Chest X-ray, AP view. Patient: 56 years old, sex F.
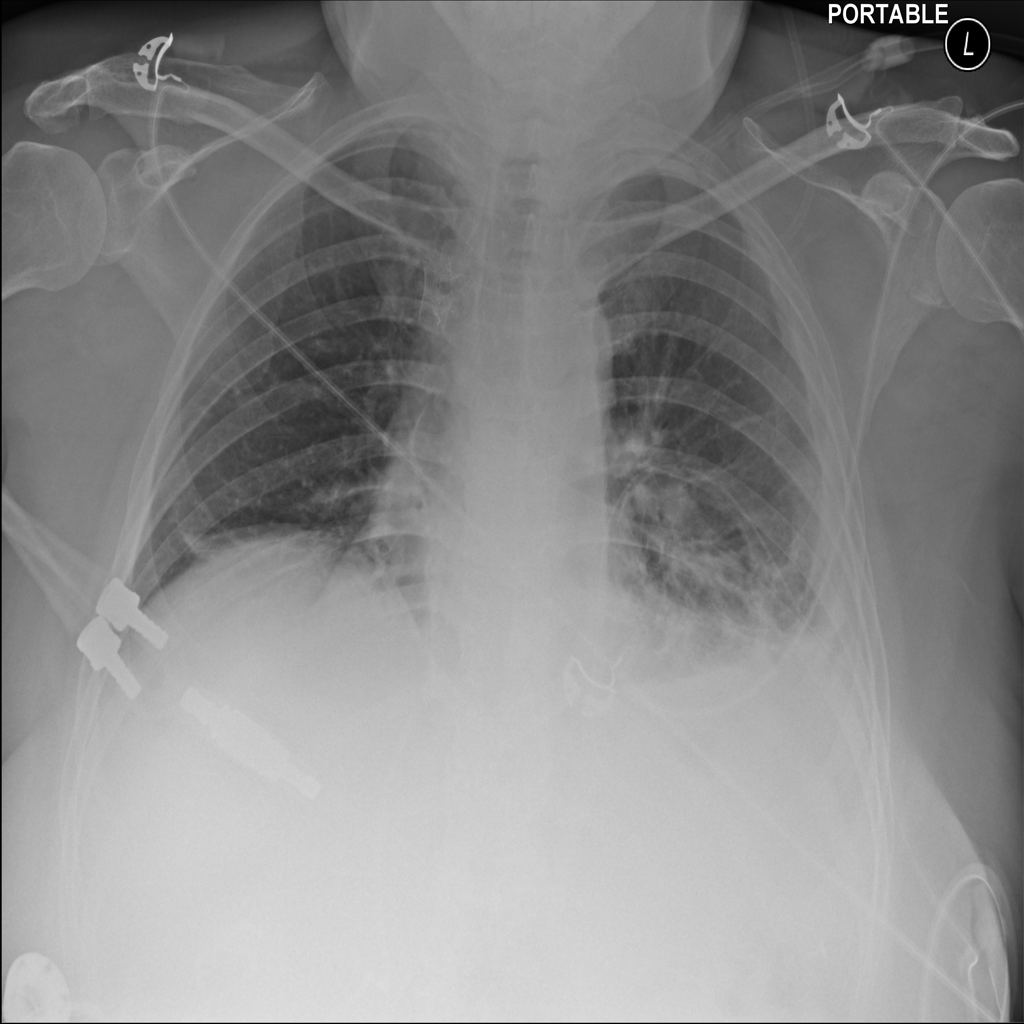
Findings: No Finding